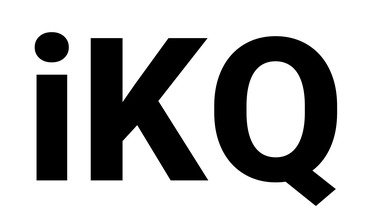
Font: Roboto_ExtraBold